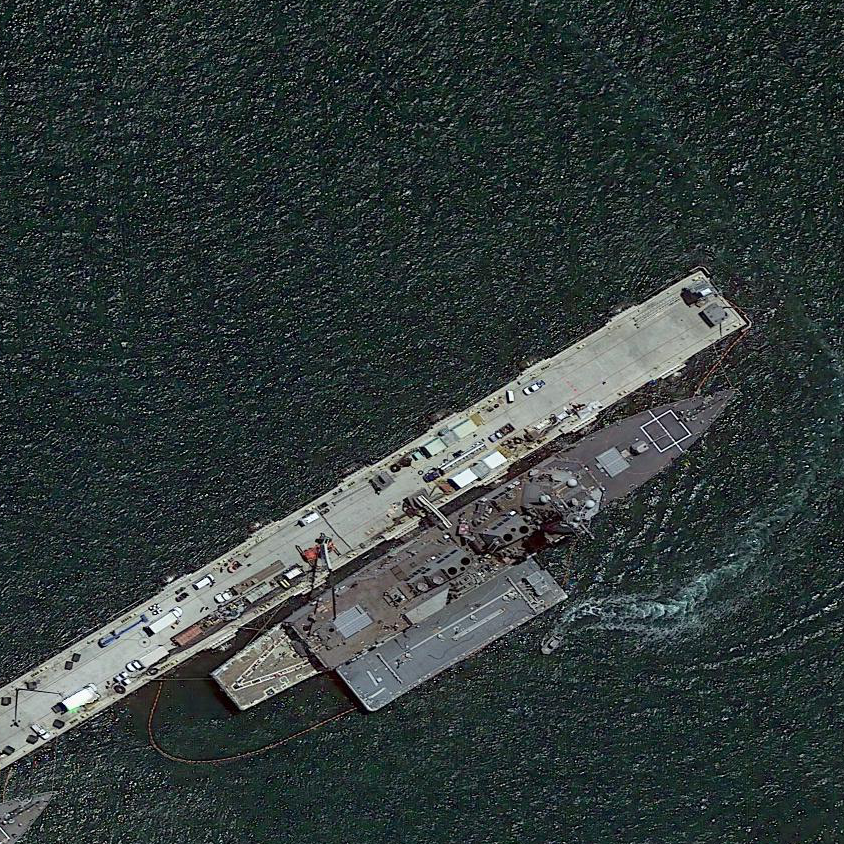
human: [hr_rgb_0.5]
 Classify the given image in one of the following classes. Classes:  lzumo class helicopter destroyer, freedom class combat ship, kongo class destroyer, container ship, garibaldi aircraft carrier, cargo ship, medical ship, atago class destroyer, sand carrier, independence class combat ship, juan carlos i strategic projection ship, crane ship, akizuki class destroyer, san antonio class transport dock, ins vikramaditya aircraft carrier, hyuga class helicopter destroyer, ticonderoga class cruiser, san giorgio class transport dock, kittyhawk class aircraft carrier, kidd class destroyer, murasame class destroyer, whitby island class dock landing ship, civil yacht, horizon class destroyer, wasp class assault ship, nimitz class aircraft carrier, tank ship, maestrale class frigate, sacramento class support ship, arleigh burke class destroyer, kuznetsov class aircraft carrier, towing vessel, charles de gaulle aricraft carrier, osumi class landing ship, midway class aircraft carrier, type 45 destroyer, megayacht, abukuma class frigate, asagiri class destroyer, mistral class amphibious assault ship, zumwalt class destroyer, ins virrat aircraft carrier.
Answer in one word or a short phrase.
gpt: Arleigh Burke class destroyer